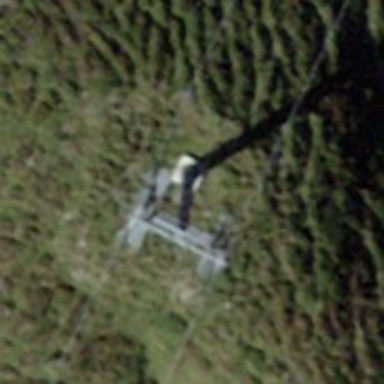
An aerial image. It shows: Pylon used for aerialway.